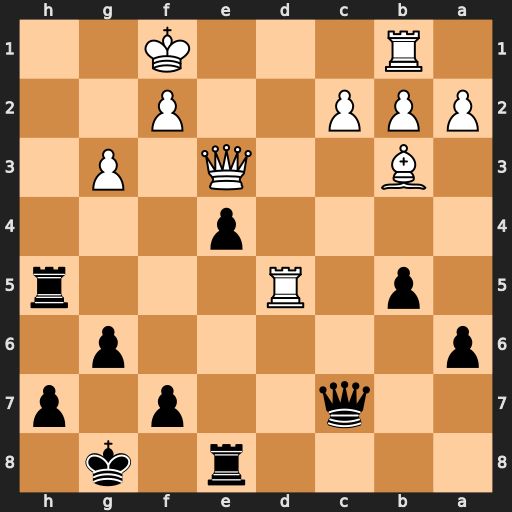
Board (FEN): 4r1k1/2q2p1p/p5p1/1p1R3r/4p3/1B2Q1P1/PPP2P2/1R3K2
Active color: b
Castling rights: -
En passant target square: -
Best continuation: Rh1+ Kg2 Rxb1